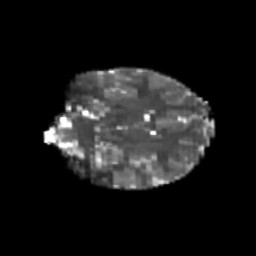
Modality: T2w
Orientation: coronal
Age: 9
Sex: female
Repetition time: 9.512 s
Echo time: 0.089 s